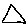
Label: triangle